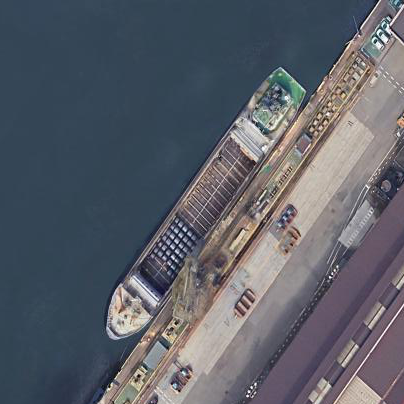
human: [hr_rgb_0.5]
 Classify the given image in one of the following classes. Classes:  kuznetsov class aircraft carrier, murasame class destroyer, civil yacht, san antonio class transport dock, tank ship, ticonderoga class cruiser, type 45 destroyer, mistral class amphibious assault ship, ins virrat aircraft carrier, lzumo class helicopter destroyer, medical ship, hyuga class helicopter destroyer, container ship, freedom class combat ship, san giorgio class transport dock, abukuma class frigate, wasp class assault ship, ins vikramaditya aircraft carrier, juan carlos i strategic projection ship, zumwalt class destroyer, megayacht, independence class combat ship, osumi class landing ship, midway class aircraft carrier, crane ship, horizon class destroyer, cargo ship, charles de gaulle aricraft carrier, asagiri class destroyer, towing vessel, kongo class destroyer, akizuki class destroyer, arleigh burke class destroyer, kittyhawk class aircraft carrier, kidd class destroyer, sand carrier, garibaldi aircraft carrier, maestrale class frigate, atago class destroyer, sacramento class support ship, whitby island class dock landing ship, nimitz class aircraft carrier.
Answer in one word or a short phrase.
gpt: Cargo ship